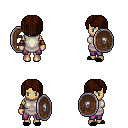
a pixel art fantasy rpg character, female body template, human, tanned skin, white tunic, magenta pants, brown pageboy hairstyle, cloth bracers, black slippers, shield, four views (front, back, left, right), 2x2 character sprite sheet, small pixel art, hard edges, no anti-aliasing